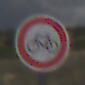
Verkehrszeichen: VerbotRadverkehr
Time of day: Midday
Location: Outdoor (Nature)
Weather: PartlyCloudy
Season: NotSpecified
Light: Natural